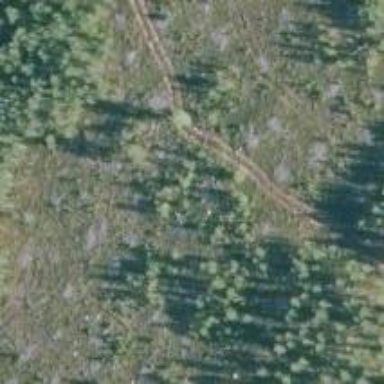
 likely man-made clearing in the landscape."